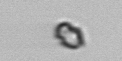
Label: Heterocapsa_rotundata